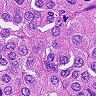
Metastatic tissue present: yes